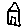
Label: house